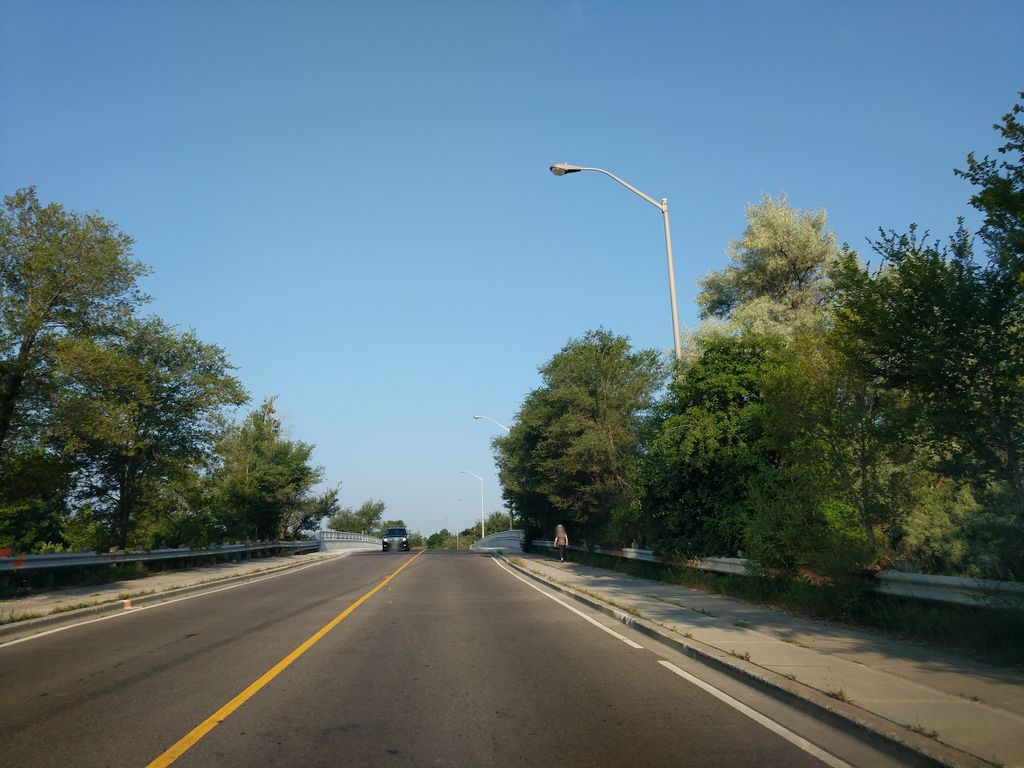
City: toronto